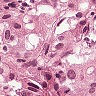
Metastatic tissue present: yes